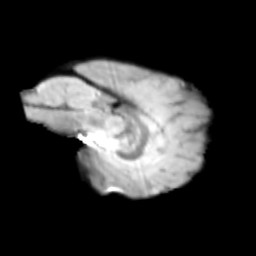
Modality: T2w
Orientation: sagittal
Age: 12
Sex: male
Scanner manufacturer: siemens
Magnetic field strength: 3 T
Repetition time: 3.8 s
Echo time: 0.07 s